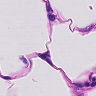
Metastatic tissue present: no